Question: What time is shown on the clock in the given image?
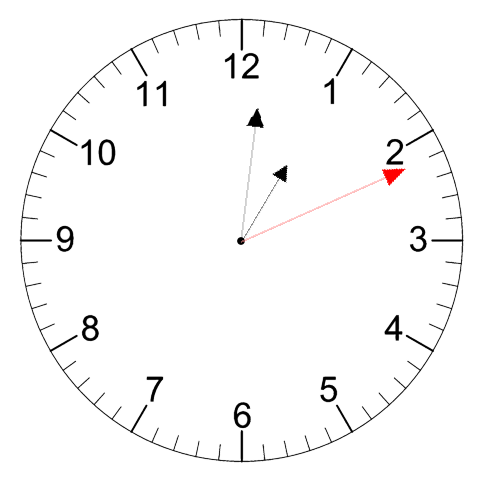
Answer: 01:01:11